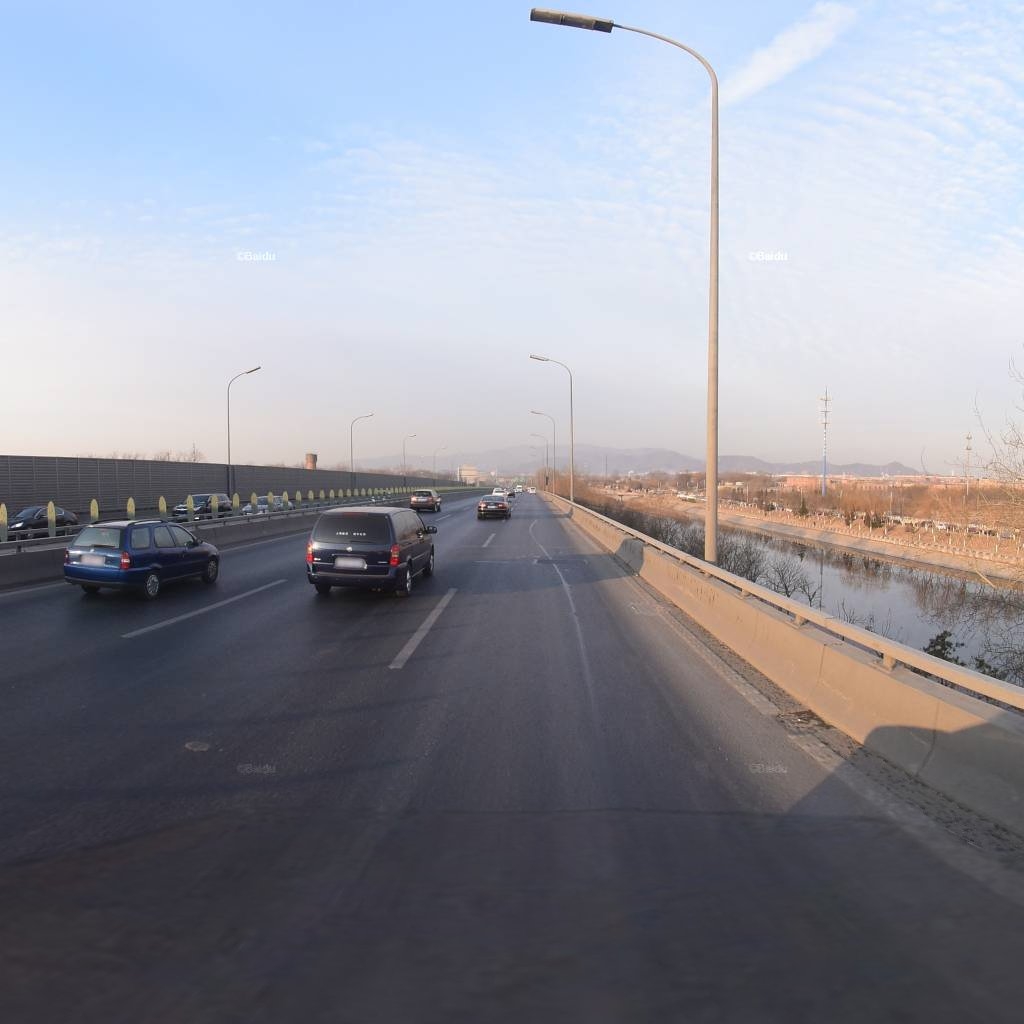
Region: Haidian
Road damage annotations: longitudinal patch